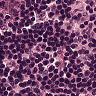
Metastatic tissue present: no